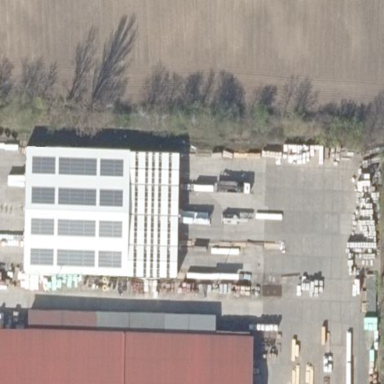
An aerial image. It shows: Industrial building.